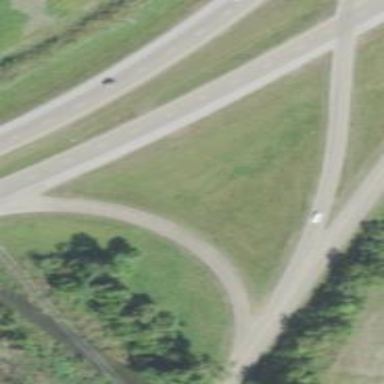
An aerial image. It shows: Trunk link highway with asphalt surface.